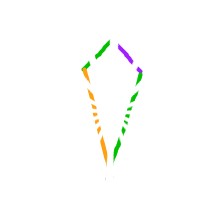
Shape: kite